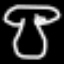
Label: mushroom